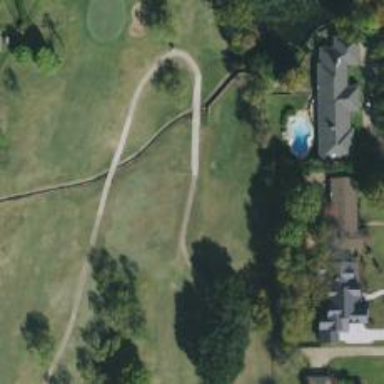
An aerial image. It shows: Path used for both walking and golf.